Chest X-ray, PA view. Patient: 44 years old, sex F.
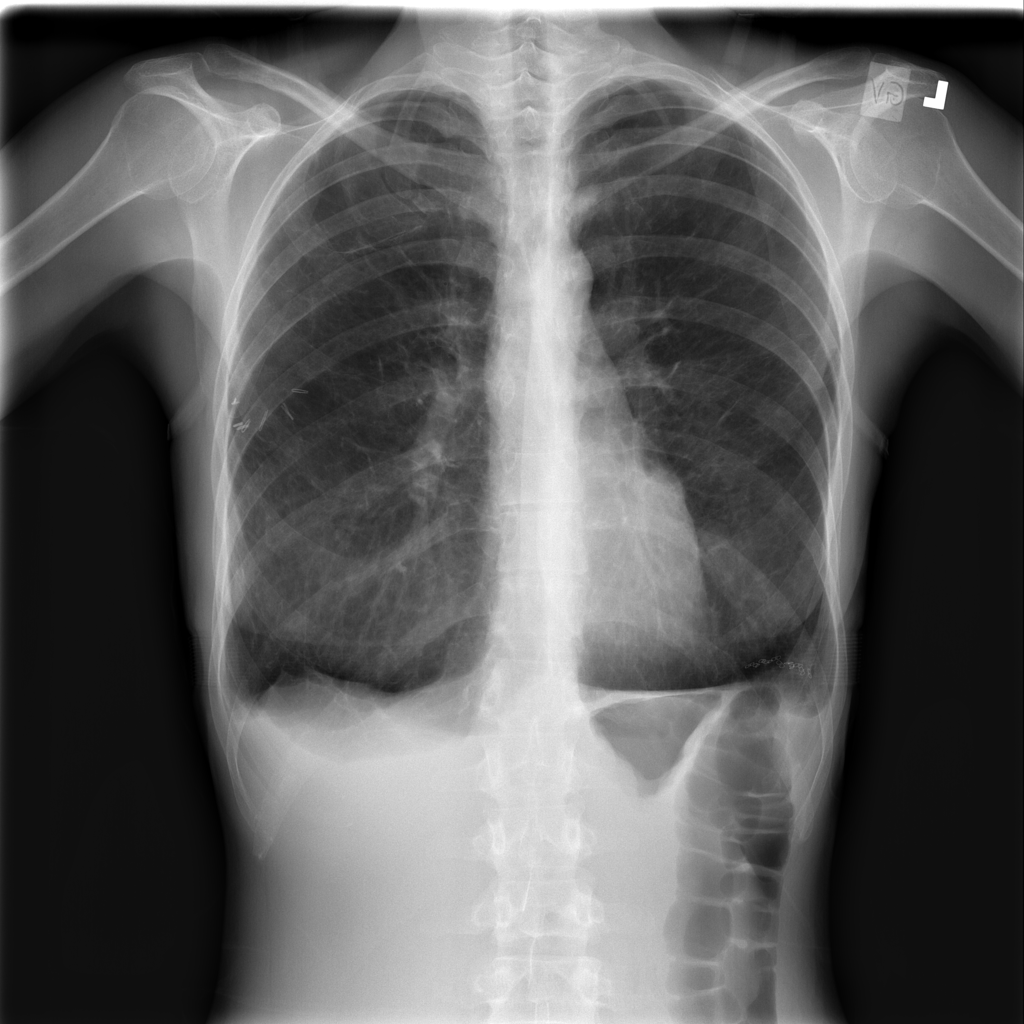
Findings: Fibrosis